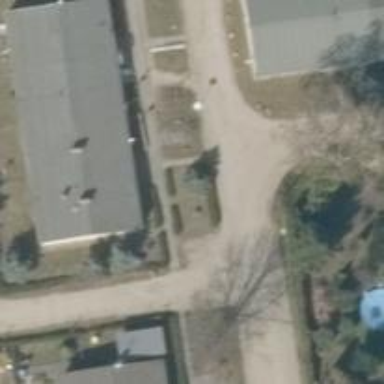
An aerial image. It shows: Residential road with compacted surface.